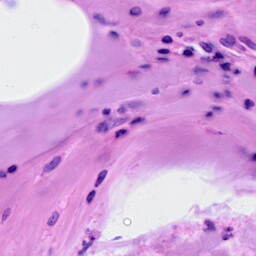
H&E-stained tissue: Breast